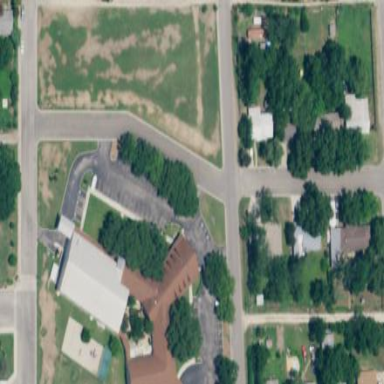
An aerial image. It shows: Building serving as place of worship.